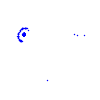
Particle: proton